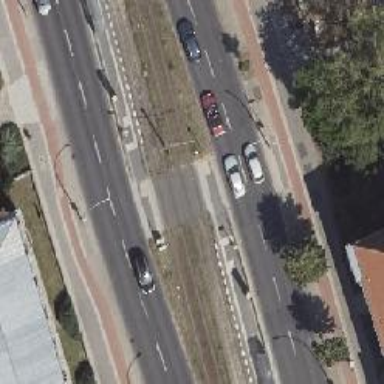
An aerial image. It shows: Unmarked crossing with pedestrian island.